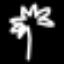
Label: palm tree